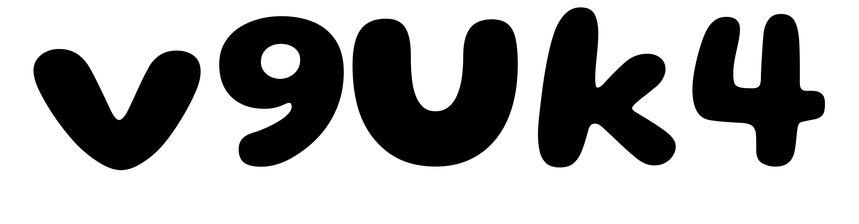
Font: Gluten_Bold